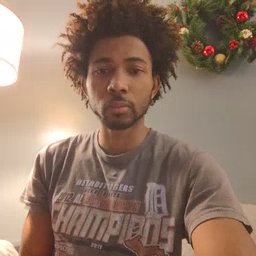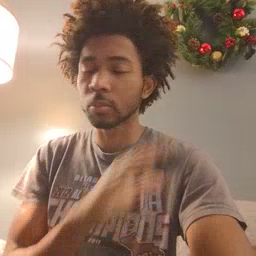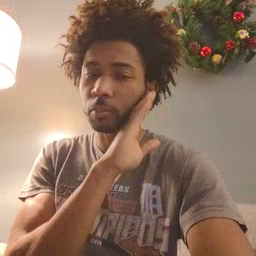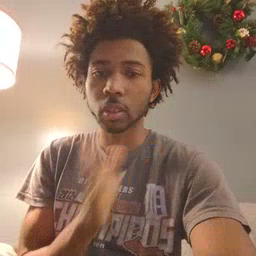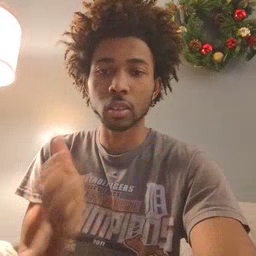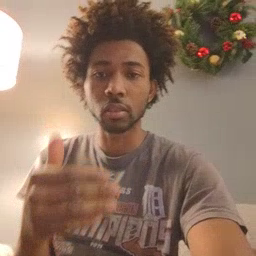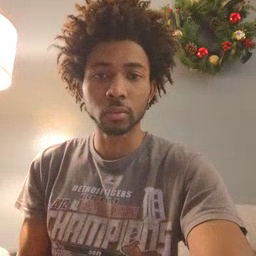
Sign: bedroom